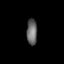
Tissue: lung
Cell type: Endothelial cells
Senescence score: 0.5419
Nuclear area (px): 270
Mean DAPI intensity: 101.767